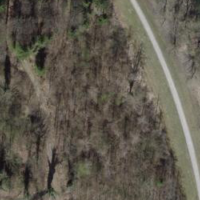
EUNIS habitat code: 41
Species observed at this site:
Fringilla coelebs
Cornus sanguinea
Prunus padus